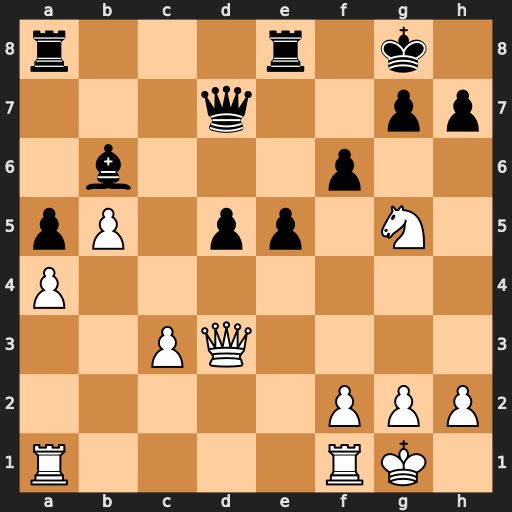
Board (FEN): r3r1k1/3q2pp/1b3p2/pP1pp1N1/P7/2PQ4/5PPP/R4RK1
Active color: w
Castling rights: -
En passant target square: -
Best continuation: Qxh7+ Kf8 Qh8+ Ke7 Qxg7+